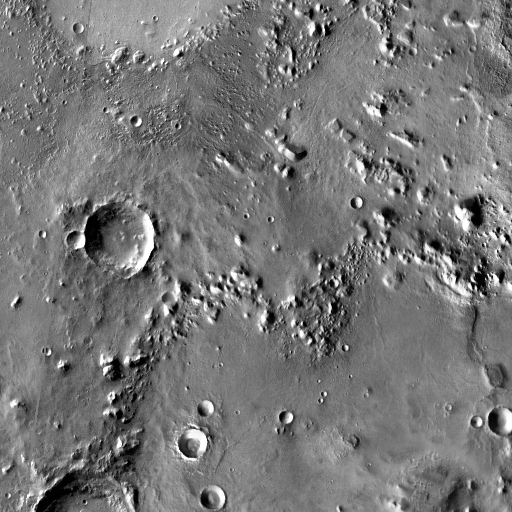
Crater classes present: Background, Other, Layered